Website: lowes
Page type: payment
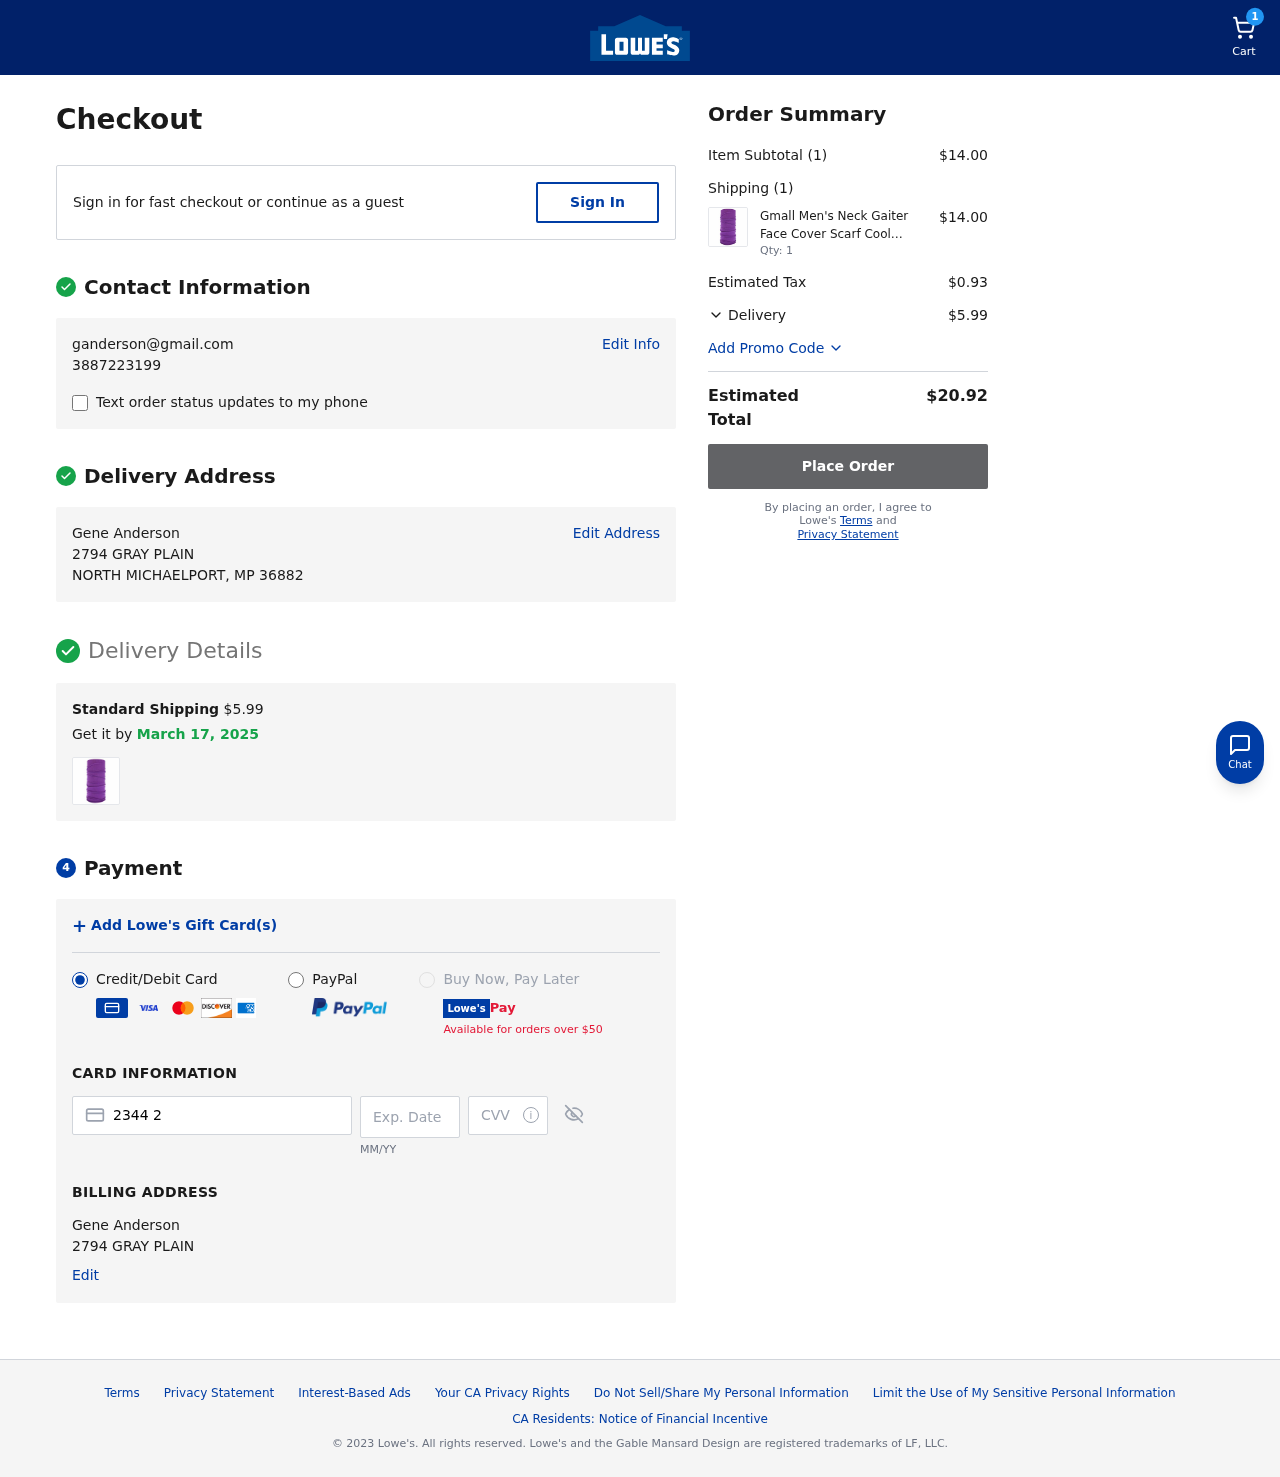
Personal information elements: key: PII_CARD_CVV
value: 379
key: PII_CARD_EXPIRY
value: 03/27
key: PII_CARD_NUMBER
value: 2344 2674 4535 7300
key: PII_EMAIL
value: ganderson@gmail.com
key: PII_FULLNAME
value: Gene Anderson
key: PII_FULLNAME2
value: Gene Anderson
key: PII_PHONE
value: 3887223199
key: PII_STREET
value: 2794 GRAY PLAIN
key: PII_STREET2
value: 2794 GRAY PLAIN
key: PII_CITY_STATE_ZIP
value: NORTH MICHAELPORT, MP 36882
Product elements: key: PRODUCT1_NAME
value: Gmall Men's Neck Gaiter Face Cover Scarf Cool Breathable Lightweight Bandana, Purple,1 Piece
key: PRODUCT1_PRICE
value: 14
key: PRODUCT1_QUANTITY
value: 1
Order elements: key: ORDER_NUM_ITEMS
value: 1
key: ORDER_SHIPPING_COST
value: $5.99
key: ORDER_DELIVERY_DATE
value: March 17, 2025
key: ORDER_SUBTOTAL
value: $14.00
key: ORDER_NUM_ITEMS2
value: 1
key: ORDER_TAX
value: $0.93
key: ORDER_SHIPPING_COST2
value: $5.99
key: ORDER_TOTAL
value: $20.92